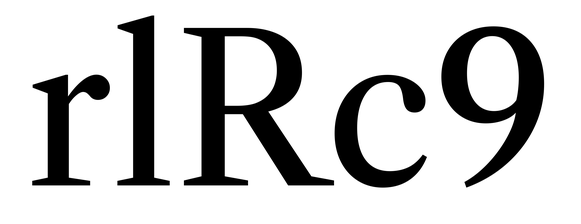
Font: LibreCaslonText_Regular